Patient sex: M
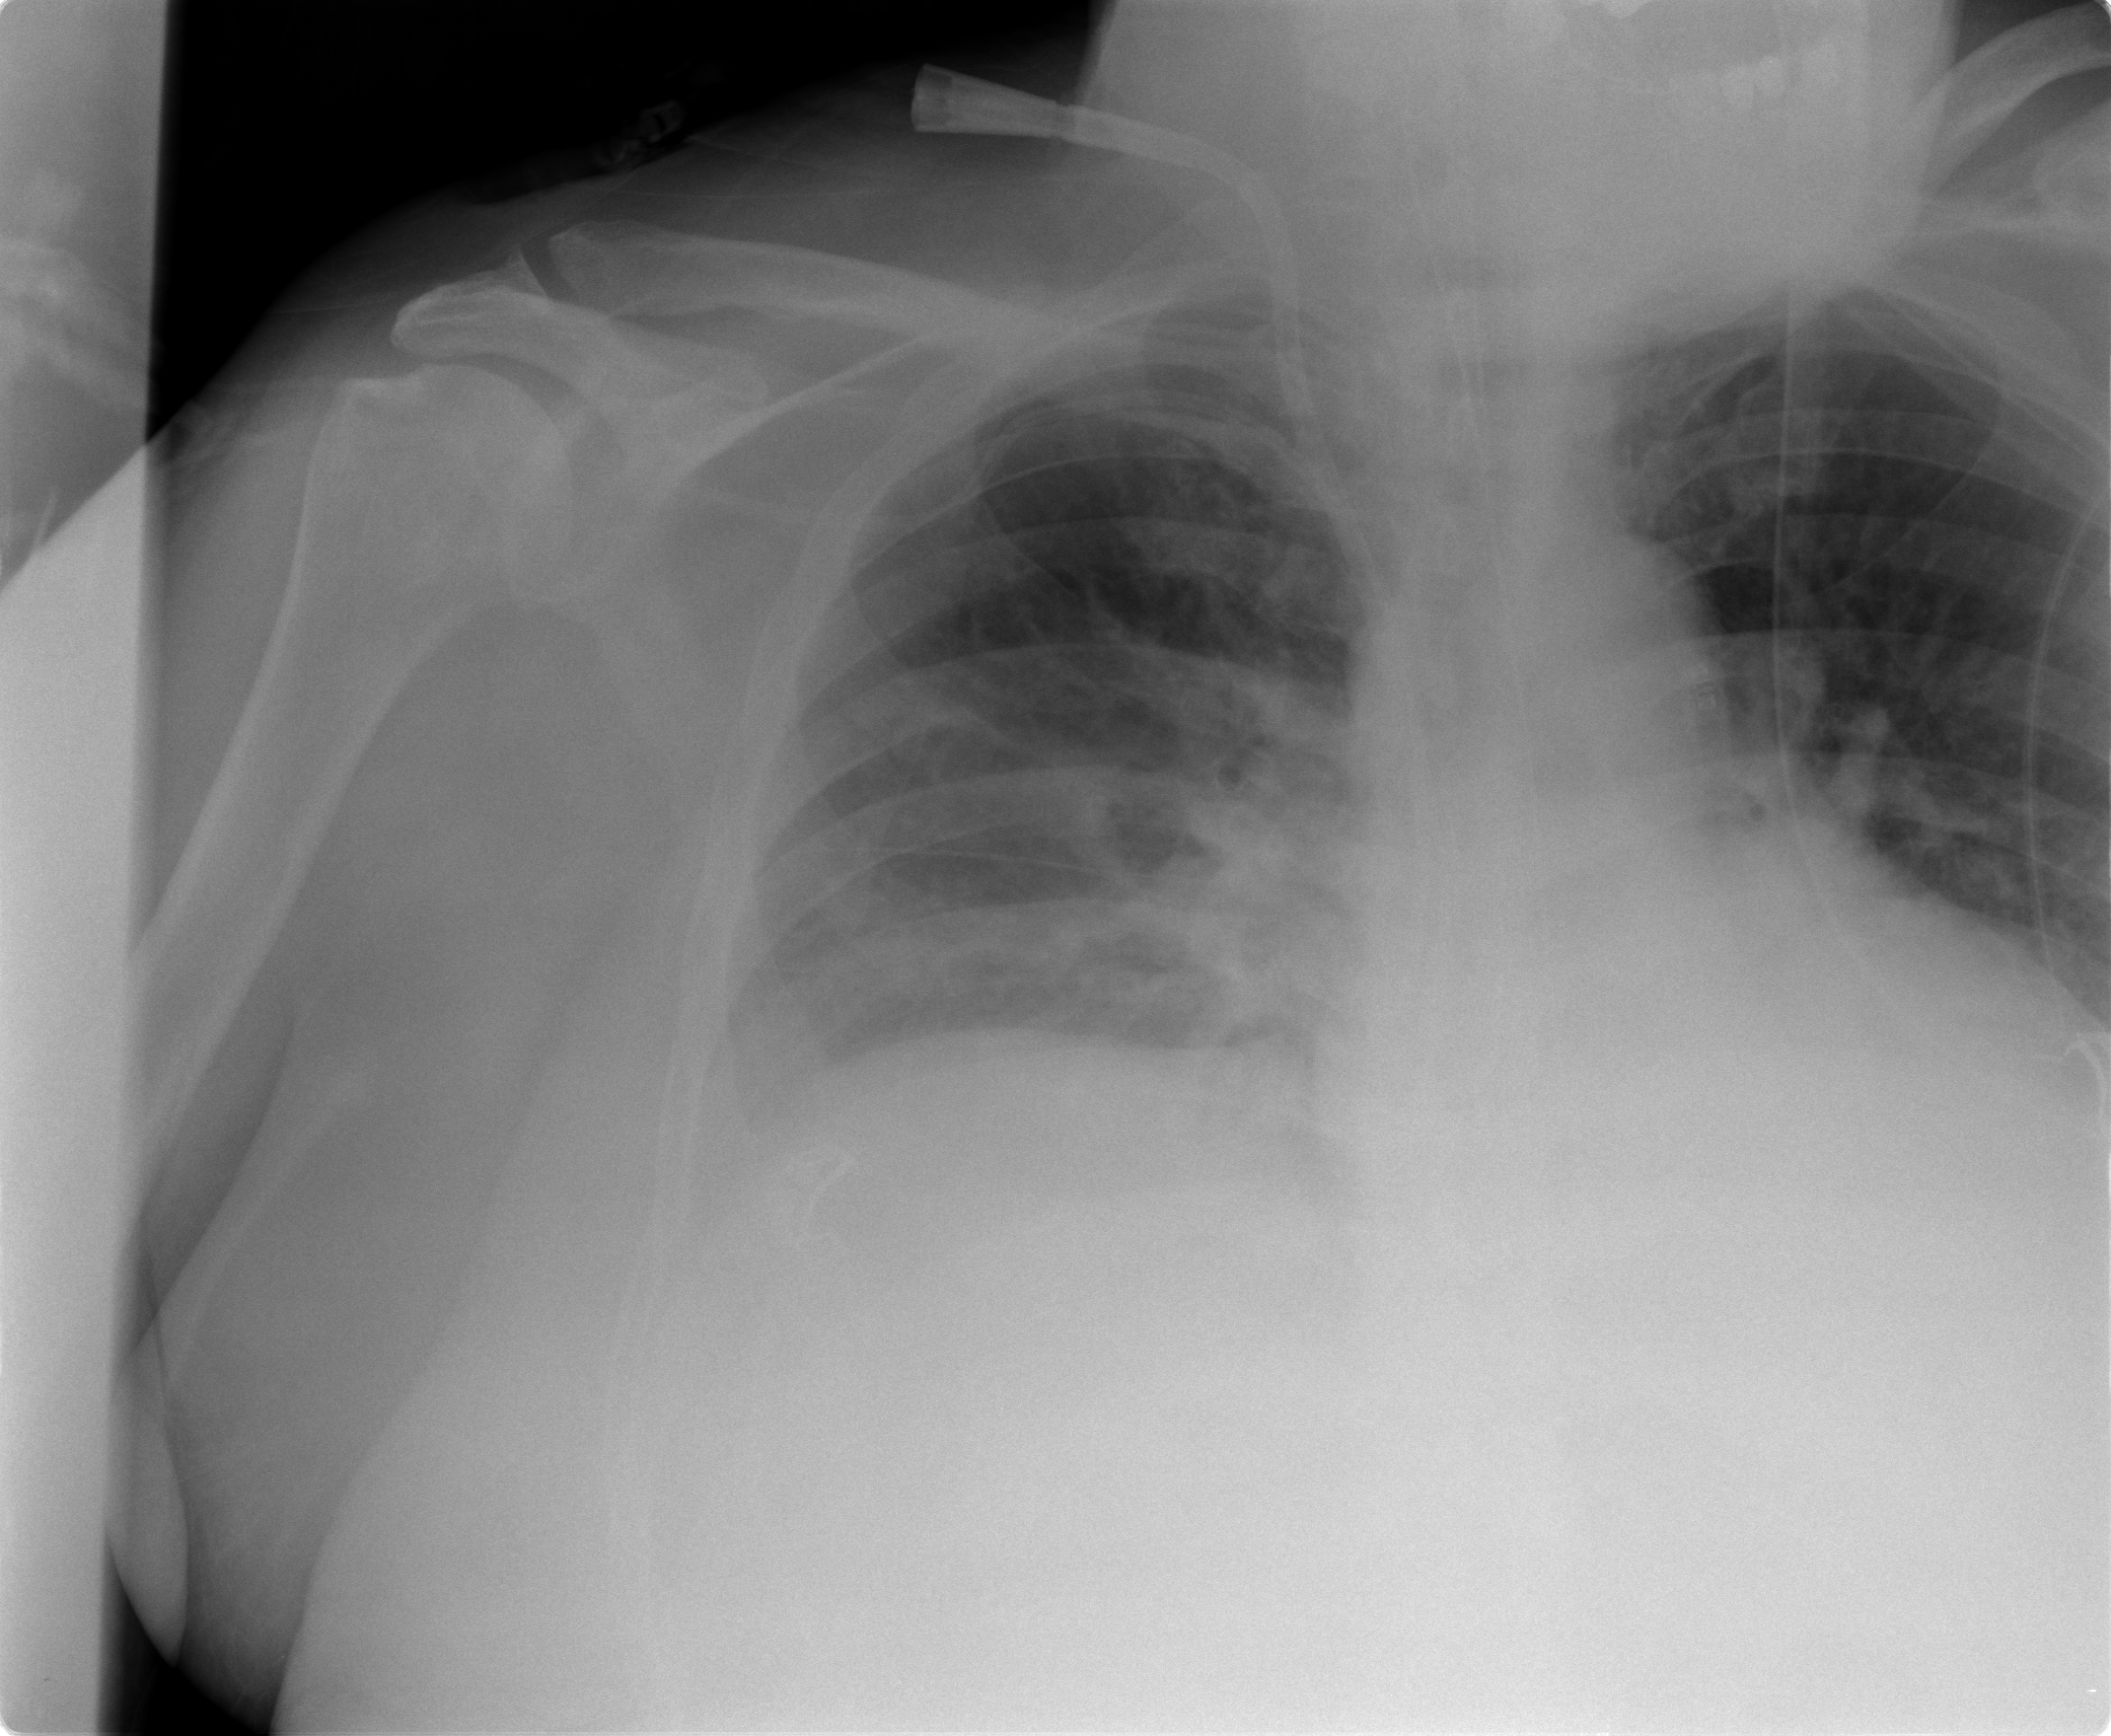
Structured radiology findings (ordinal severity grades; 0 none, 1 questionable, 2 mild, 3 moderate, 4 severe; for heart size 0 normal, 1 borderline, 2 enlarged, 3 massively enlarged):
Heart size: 2
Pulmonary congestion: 1
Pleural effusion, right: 2
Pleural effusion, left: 0
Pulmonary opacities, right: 0
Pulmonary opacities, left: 0
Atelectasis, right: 2
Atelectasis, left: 0